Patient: sex F, age 67
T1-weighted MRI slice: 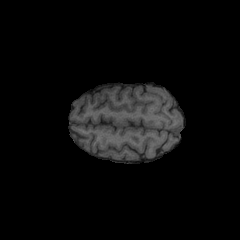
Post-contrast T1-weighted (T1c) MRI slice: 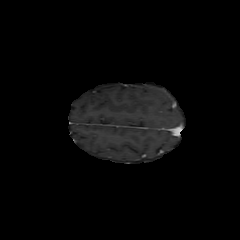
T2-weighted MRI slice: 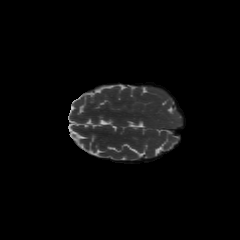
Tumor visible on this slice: no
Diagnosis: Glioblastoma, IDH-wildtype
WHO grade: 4